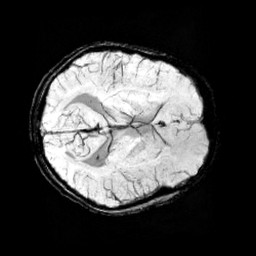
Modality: minIP
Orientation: axial
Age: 12
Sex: male
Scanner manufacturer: siemens
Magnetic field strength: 3 T
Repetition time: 0.027 s
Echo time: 0.02 s